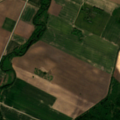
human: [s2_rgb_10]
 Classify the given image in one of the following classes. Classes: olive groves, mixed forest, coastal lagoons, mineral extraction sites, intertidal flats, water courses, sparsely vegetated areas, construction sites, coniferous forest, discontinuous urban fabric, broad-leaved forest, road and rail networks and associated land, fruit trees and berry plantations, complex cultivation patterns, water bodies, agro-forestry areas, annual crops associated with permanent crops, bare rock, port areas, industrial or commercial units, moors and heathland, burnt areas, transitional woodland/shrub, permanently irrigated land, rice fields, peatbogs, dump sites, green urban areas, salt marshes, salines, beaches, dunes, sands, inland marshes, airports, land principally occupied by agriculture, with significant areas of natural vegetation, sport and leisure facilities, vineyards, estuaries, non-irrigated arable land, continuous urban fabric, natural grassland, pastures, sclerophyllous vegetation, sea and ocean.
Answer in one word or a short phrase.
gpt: non-irrigated arable land, land principally occupied by agriculture, with significant areas of natural vegetation, broad-leaved forest